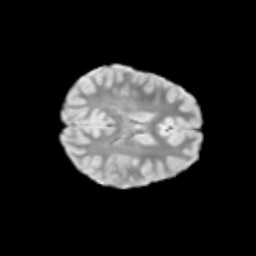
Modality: T2w
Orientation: axial
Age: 9
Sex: female
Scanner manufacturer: siemens
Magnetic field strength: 3 T
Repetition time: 3.8 s
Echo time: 0.07 s